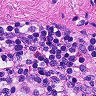
Metastatic tissue present: no